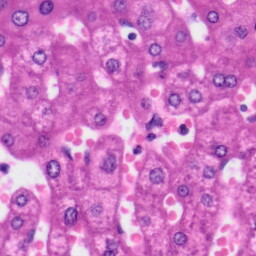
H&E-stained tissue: Liver